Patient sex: M
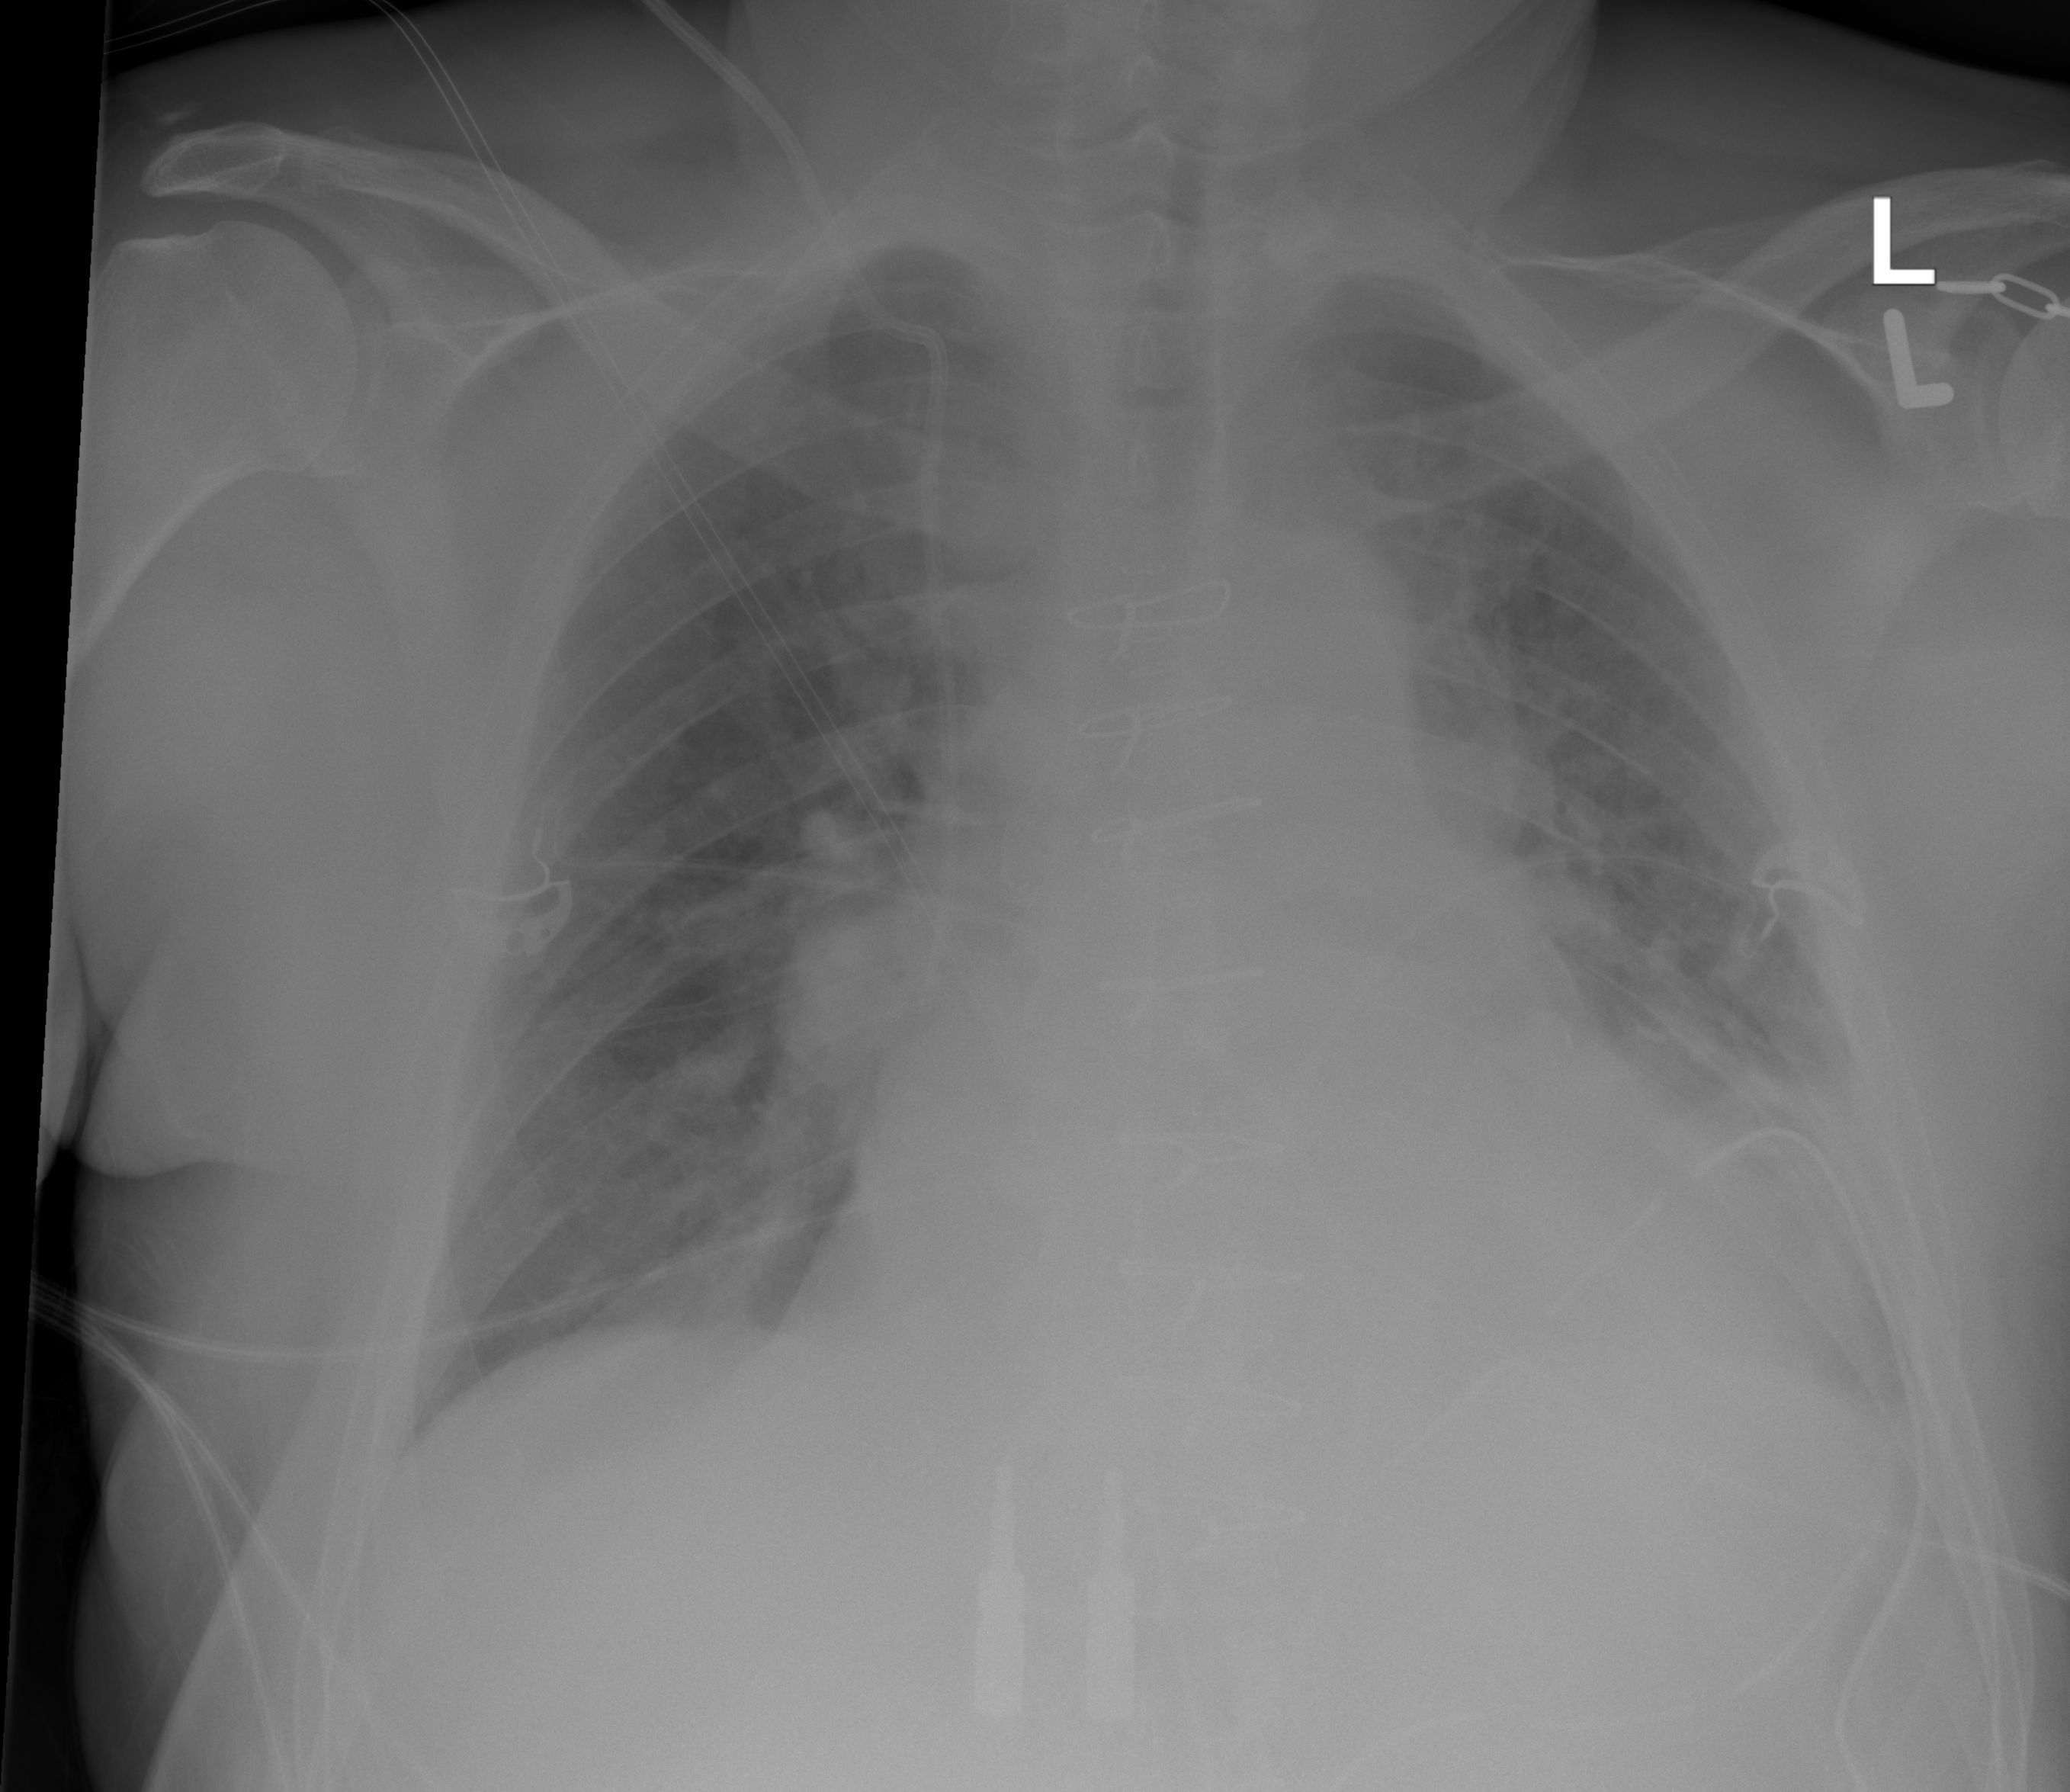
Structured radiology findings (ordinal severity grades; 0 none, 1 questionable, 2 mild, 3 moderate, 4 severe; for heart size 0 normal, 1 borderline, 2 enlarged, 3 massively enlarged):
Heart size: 2
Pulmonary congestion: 2
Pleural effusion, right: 0
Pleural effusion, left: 0
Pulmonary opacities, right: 0
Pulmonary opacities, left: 0
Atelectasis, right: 0
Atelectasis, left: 2